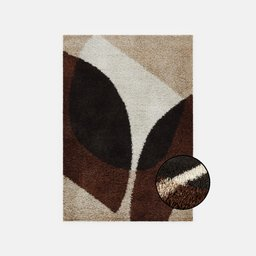
Label: decoration